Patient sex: M
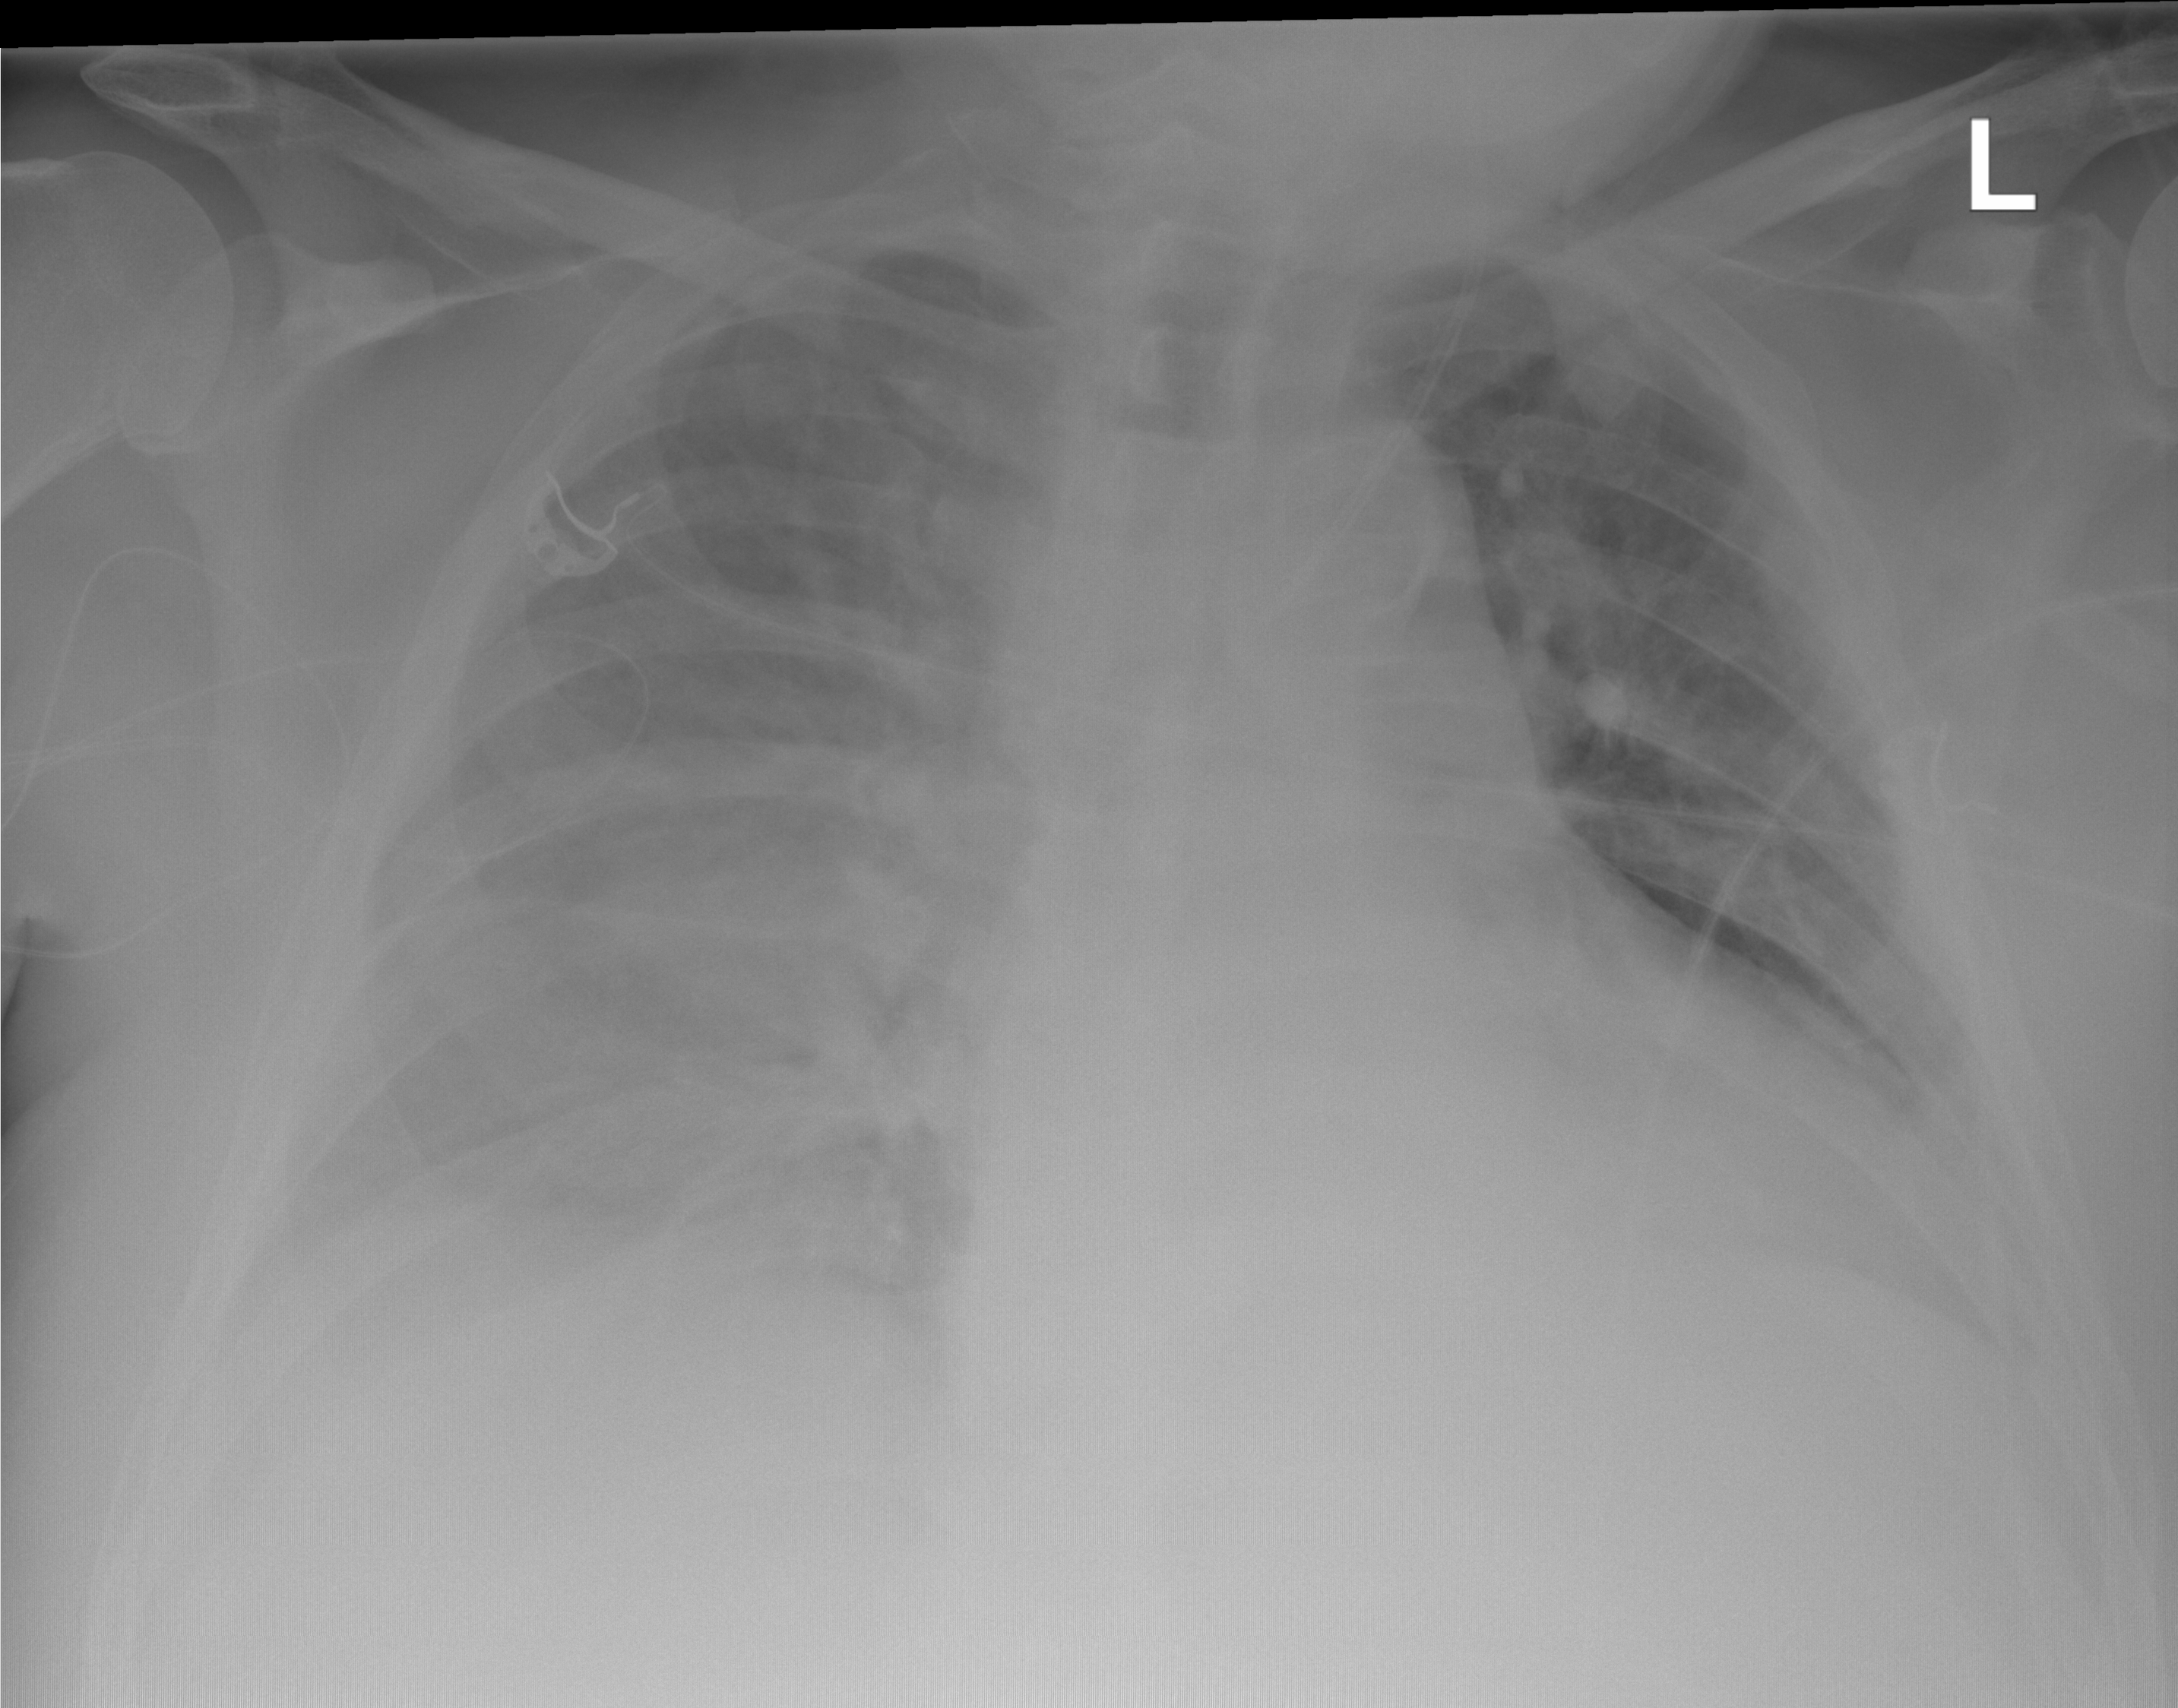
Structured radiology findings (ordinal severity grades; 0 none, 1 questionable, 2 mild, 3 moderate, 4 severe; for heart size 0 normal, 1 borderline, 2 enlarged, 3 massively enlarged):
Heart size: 3
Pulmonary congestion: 2
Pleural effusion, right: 0
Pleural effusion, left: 1
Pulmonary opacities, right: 0
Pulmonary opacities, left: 0
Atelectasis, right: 0
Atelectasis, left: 1